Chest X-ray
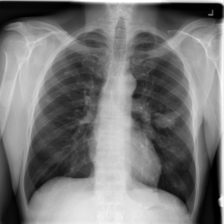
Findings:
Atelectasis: negative
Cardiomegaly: negative
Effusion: negative
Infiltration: negative
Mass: positive
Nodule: positive
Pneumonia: negative
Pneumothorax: negative
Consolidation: negative
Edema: negative
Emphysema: negative
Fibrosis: negative
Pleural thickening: negative
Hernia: negative